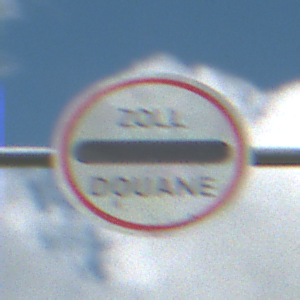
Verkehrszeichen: Zollstelle
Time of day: Midday
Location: Outdoor (Nature)
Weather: PartlyCloudy
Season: NotSpecified
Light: Natural